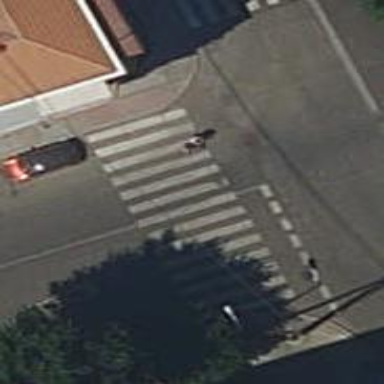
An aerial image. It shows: Zebra crossing on the road.